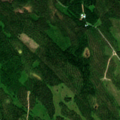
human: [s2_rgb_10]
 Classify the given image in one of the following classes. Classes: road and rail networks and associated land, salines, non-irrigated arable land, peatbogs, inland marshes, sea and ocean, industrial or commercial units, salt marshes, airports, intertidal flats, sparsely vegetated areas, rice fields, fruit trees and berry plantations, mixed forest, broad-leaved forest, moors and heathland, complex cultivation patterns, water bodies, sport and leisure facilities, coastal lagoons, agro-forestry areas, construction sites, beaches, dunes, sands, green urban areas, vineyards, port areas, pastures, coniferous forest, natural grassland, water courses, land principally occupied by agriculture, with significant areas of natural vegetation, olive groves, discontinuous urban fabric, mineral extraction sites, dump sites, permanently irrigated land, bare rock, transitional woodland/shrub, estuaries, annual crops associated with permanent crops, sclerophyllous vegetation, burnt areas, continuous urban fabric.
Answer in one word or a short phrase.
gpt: coniferous forest, transitional woodland/shrub